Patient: sex F, age 37
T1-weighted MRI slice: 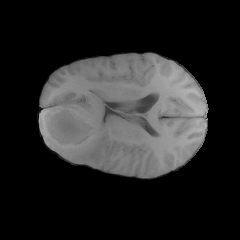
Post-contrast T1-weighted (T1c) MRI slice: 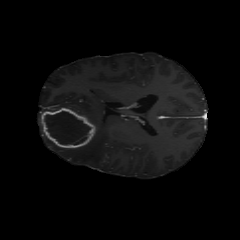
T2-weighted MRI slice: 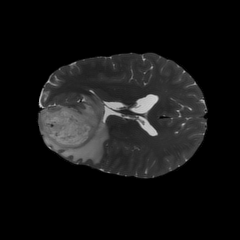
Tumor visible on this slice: yes
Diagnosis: Glioblastoma, IDH-wildtype
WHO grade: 4